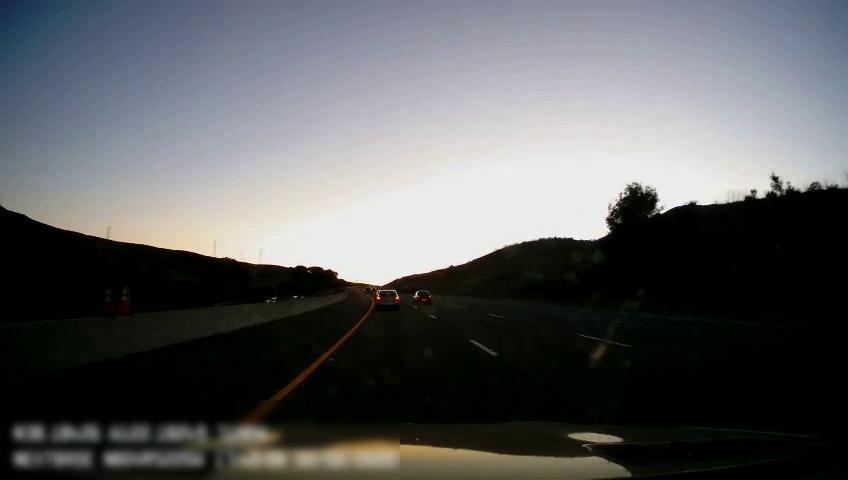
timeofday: Day
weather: Sunny
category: Drivable Space
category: Vehicles | Car
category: Vehicles | Car
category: Lanes | Alternate Lane
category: Lanes | Current Lane
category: Lanes | Current Lane
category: Lanes | Alternate Lane
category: Lanes | Alternate Lane